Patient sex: M
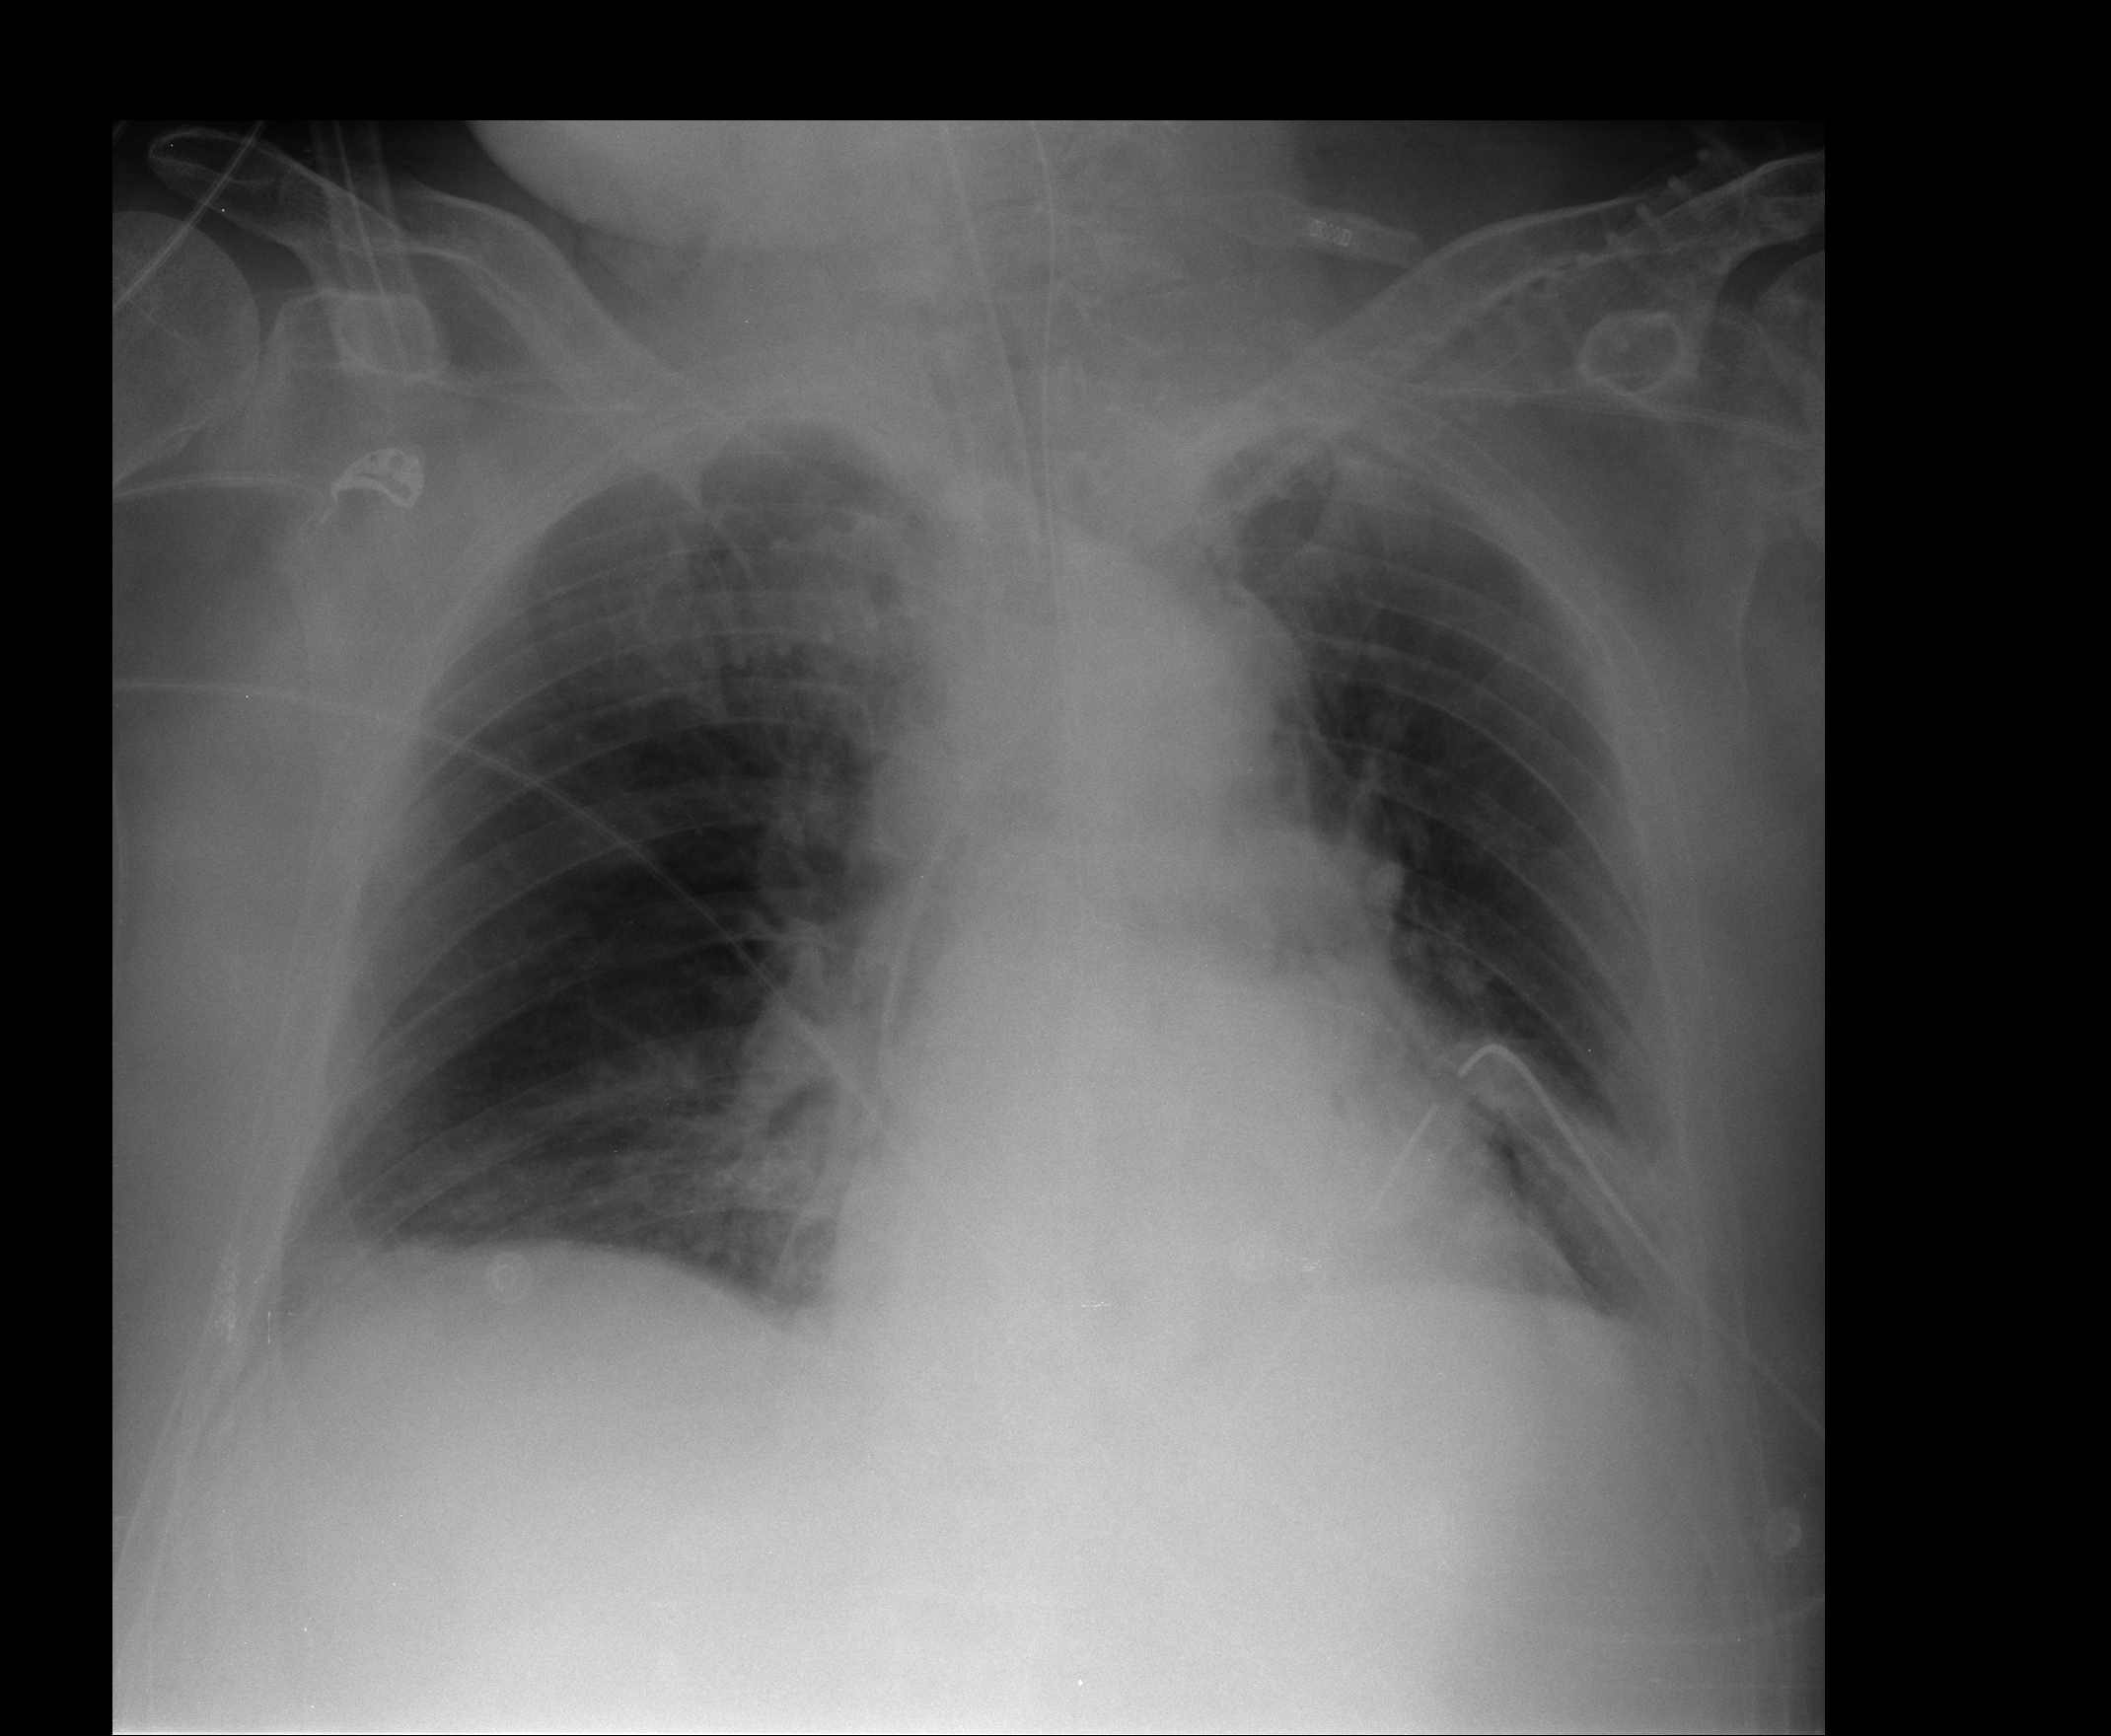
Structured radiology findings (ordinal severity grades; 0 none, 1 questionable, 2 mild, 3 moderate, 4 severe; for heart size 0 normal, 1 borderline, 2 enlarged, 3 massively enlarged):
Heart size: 0
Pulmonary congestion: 0
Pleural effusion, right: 0
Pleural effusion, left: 0
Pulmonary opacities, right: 0
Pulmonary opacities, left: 0
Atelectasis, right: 2
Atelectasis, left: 2